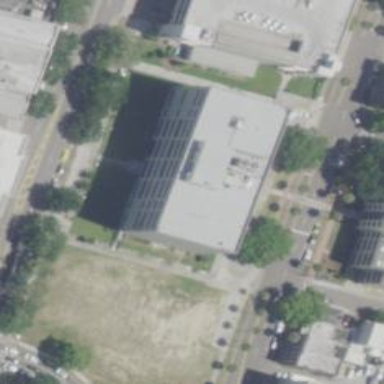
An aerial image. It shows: Government office.